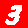
Digit: 3